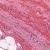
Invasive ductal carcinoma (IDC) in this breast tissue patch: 0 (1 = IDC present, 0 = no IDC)